Interaction volume radius: 5 \u00c5
Interaction volume height: 10 \u00c5
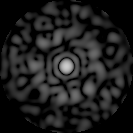
Disorder parameter: 0.8407